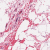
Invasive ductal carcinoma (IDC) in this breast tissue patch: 0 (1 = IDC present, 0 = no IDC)